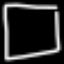
Label: square